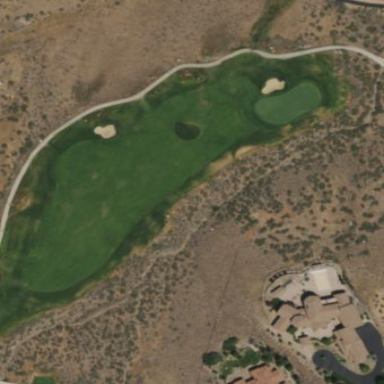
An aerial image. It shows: Rough area on grassy golf course.